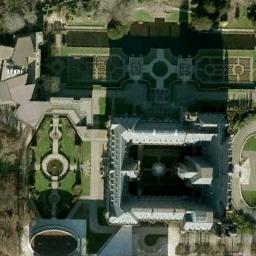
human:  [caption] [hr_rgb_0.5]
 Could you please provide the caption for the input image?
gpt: The grass is beside the palace .

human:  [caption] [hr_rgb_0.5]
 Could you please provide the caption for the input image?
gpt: The palace is on the grass next to some trees .

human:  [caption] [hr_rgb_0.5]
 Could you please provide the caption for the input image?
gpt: The white palace is surrounded by some parks .

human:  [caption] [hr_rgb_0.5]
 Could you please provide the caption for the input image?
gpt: There are many round lawns near the palace .

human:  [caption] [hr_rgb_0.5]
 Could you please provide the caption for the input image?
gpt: There are some green lawns beside the palace .